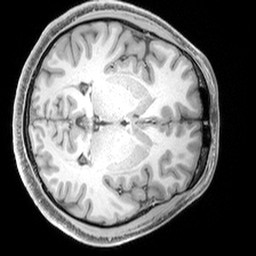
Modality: T1w
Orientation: axial
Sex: male
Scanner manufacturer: siemens
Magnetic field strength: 3 T
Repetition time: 2.3 s
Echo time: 0.00226 s